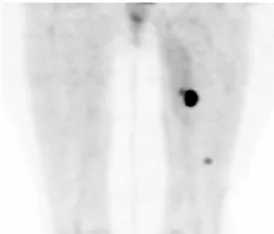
Preoperative PET maximum intensity projection in the anterior projection view.
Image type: radiology (pet)